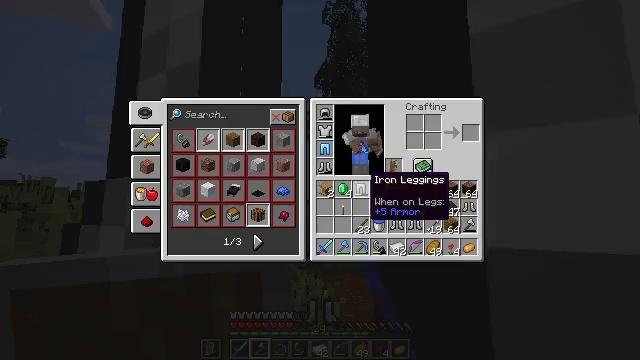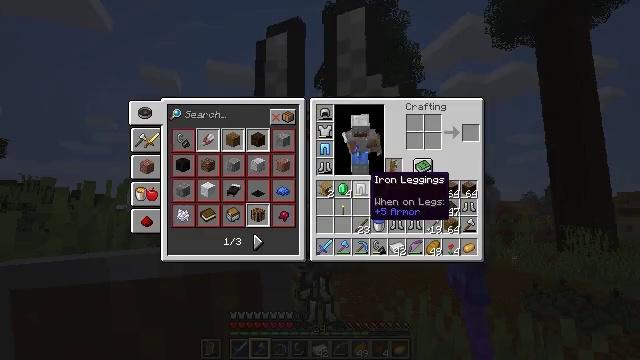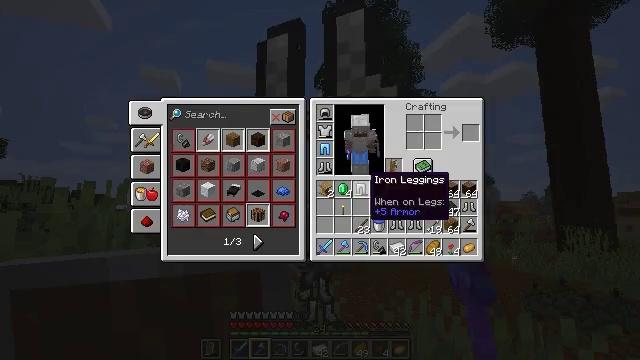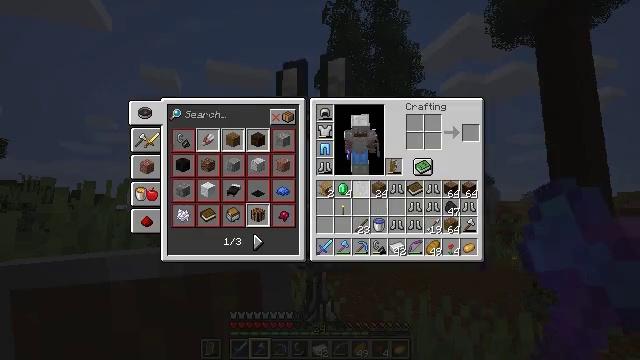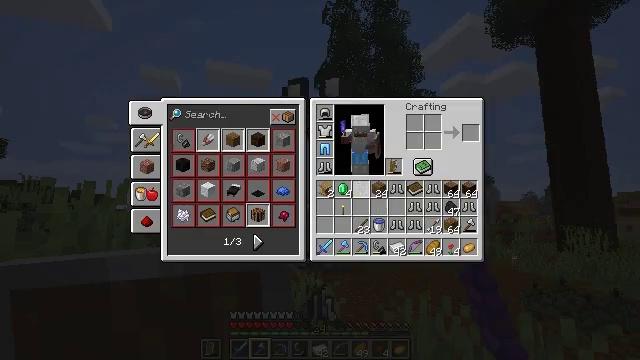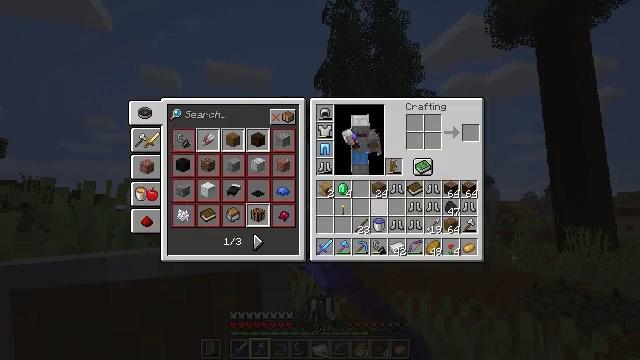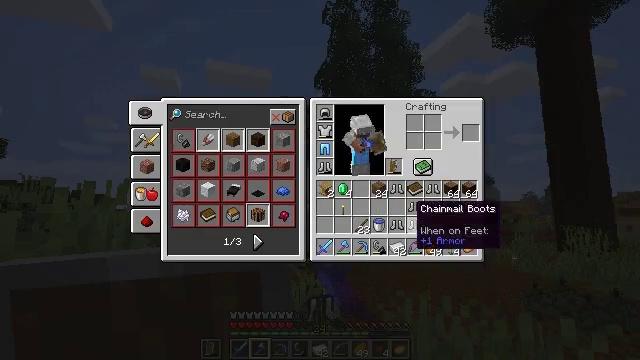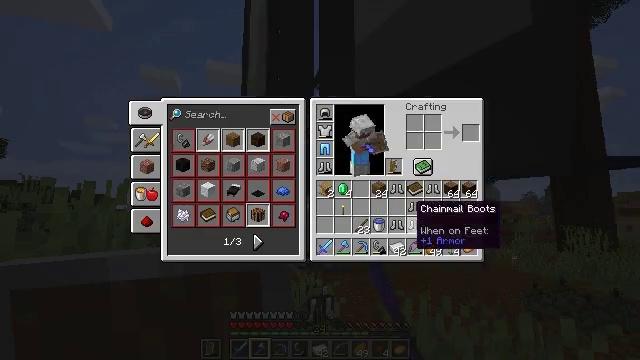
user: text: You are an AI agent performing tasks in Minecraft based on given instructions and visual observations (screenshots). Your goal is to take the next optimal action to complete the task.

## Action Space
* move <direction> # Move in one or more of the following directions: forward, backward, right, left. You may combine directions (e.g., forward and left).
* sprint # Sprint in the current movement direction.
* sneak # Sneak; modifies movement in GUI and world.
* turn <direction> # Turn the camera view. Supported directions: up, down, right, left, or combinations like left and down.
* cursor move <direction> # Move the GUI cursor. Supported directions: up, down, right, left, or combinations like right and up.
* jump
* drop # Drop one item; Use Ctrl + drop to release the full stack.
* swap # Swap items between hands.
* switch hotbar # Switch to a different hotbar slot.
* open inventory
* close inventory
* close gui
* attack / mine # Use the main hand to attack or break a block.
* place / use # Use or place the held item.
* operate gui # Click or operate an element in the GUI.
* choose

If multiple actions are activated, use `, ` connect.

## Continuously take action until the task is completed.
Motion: motion action
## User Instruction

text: Remove iron leggings from the inventory.
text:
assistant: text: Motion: sprint, open gui
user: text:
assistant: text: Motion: sprint
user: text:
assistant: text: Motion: sprint, drop
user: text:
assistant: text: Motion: sprint, drop
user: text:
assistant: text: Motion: sprint, cursor move right and down
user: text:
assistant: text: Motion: sprint, cursor move right and down
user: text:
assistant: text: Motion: sprint
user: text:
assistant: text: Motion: sprint